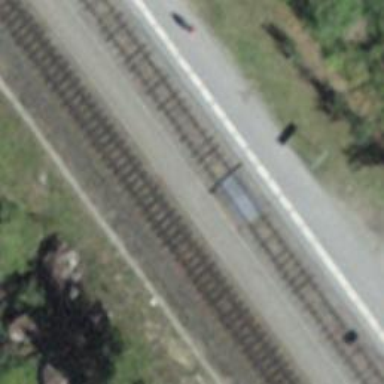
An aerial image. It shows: Railway crossing.